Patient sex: F
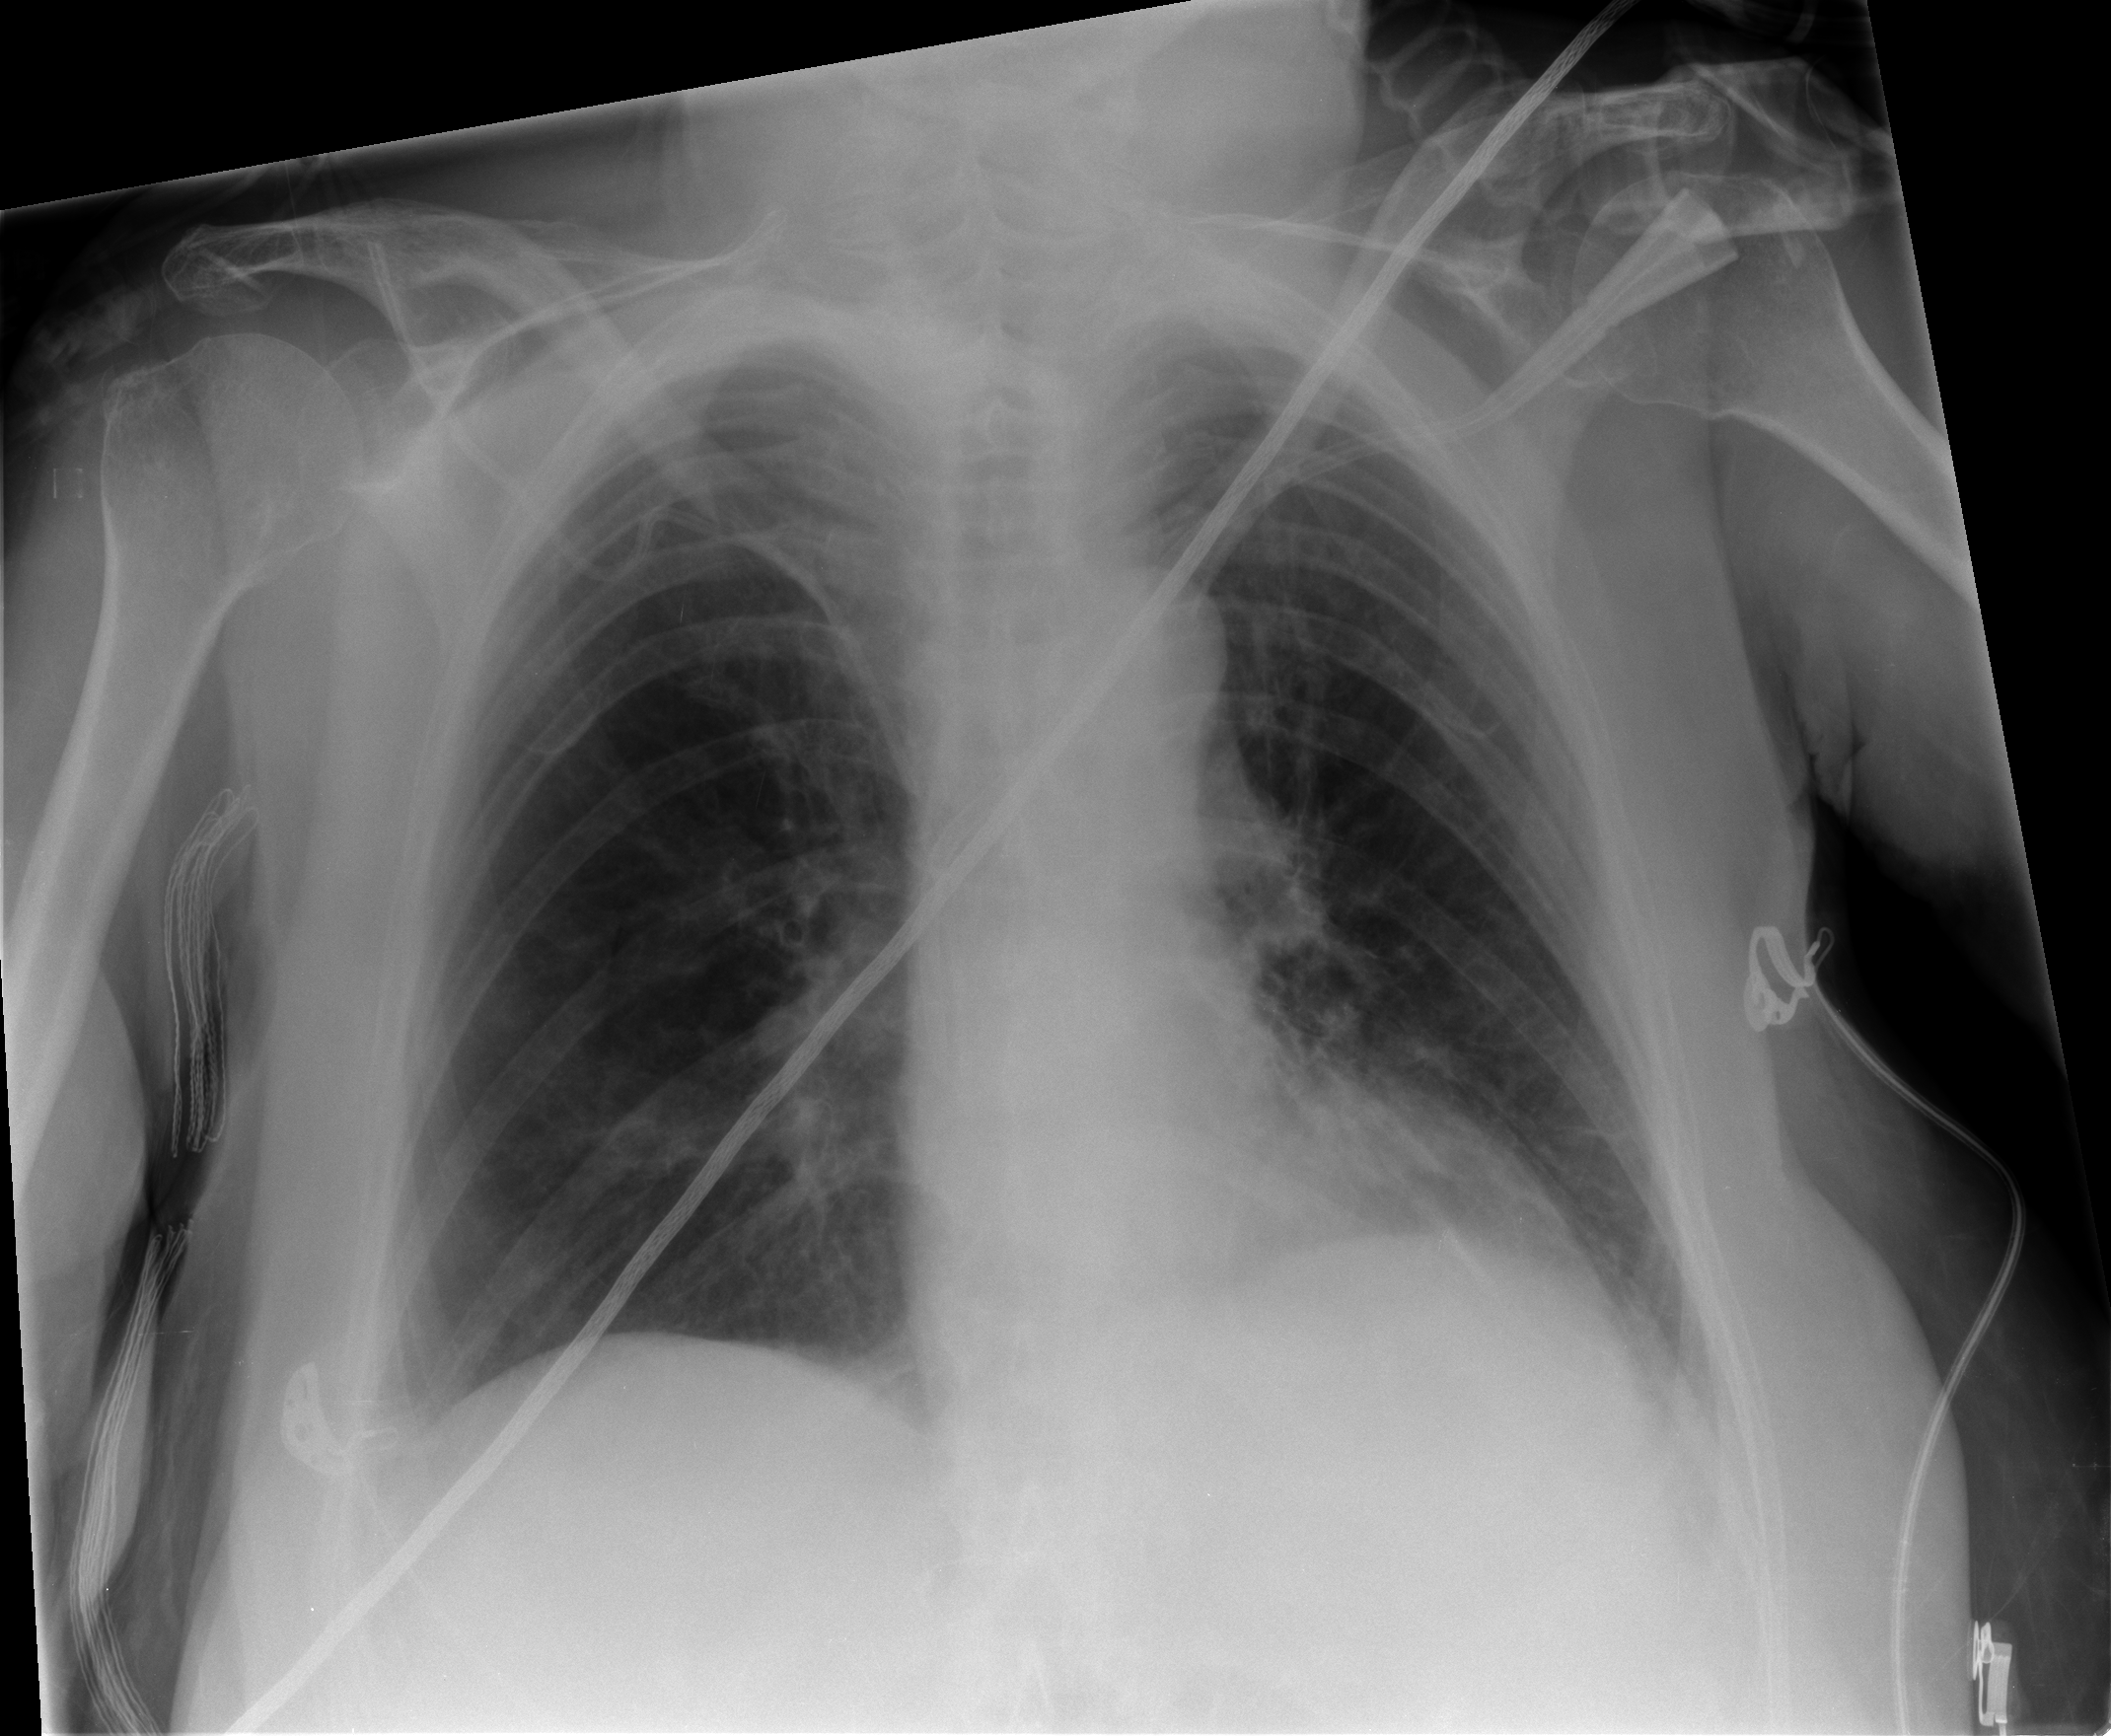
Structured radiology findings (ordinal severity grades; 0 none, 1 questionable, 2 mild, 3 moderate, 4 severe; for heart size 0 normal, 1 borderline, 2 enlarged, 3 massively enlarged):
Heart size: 1
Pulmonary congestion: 2
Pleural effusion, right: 1
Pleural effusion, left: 1
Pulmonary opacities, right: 0
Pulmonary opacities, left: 0
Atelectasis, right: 1
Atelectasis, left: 1